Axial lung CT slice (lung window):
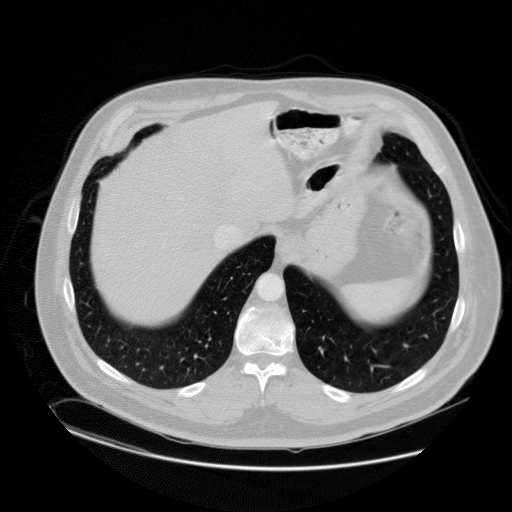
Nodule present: no